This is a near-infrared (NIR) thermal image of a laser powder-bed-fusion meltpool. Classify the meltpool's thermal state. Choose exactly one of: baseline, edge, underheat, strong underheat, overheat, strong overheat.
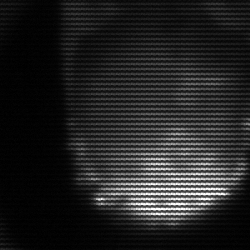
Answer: edge